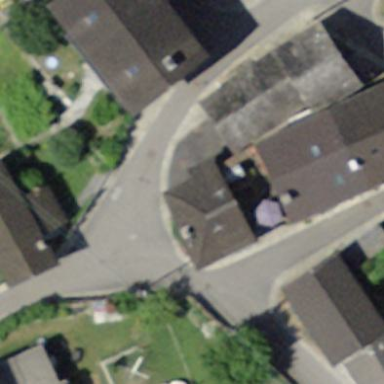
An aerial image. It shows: Simple house.